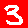
Digit: 3